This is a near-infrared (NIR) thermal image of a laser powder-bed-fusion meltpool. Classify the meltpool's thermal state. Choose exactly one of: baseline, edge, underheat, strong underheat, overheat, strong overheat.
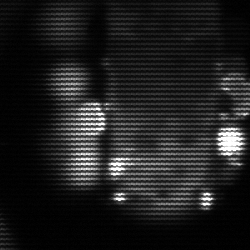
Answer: strong underheat